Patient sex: M
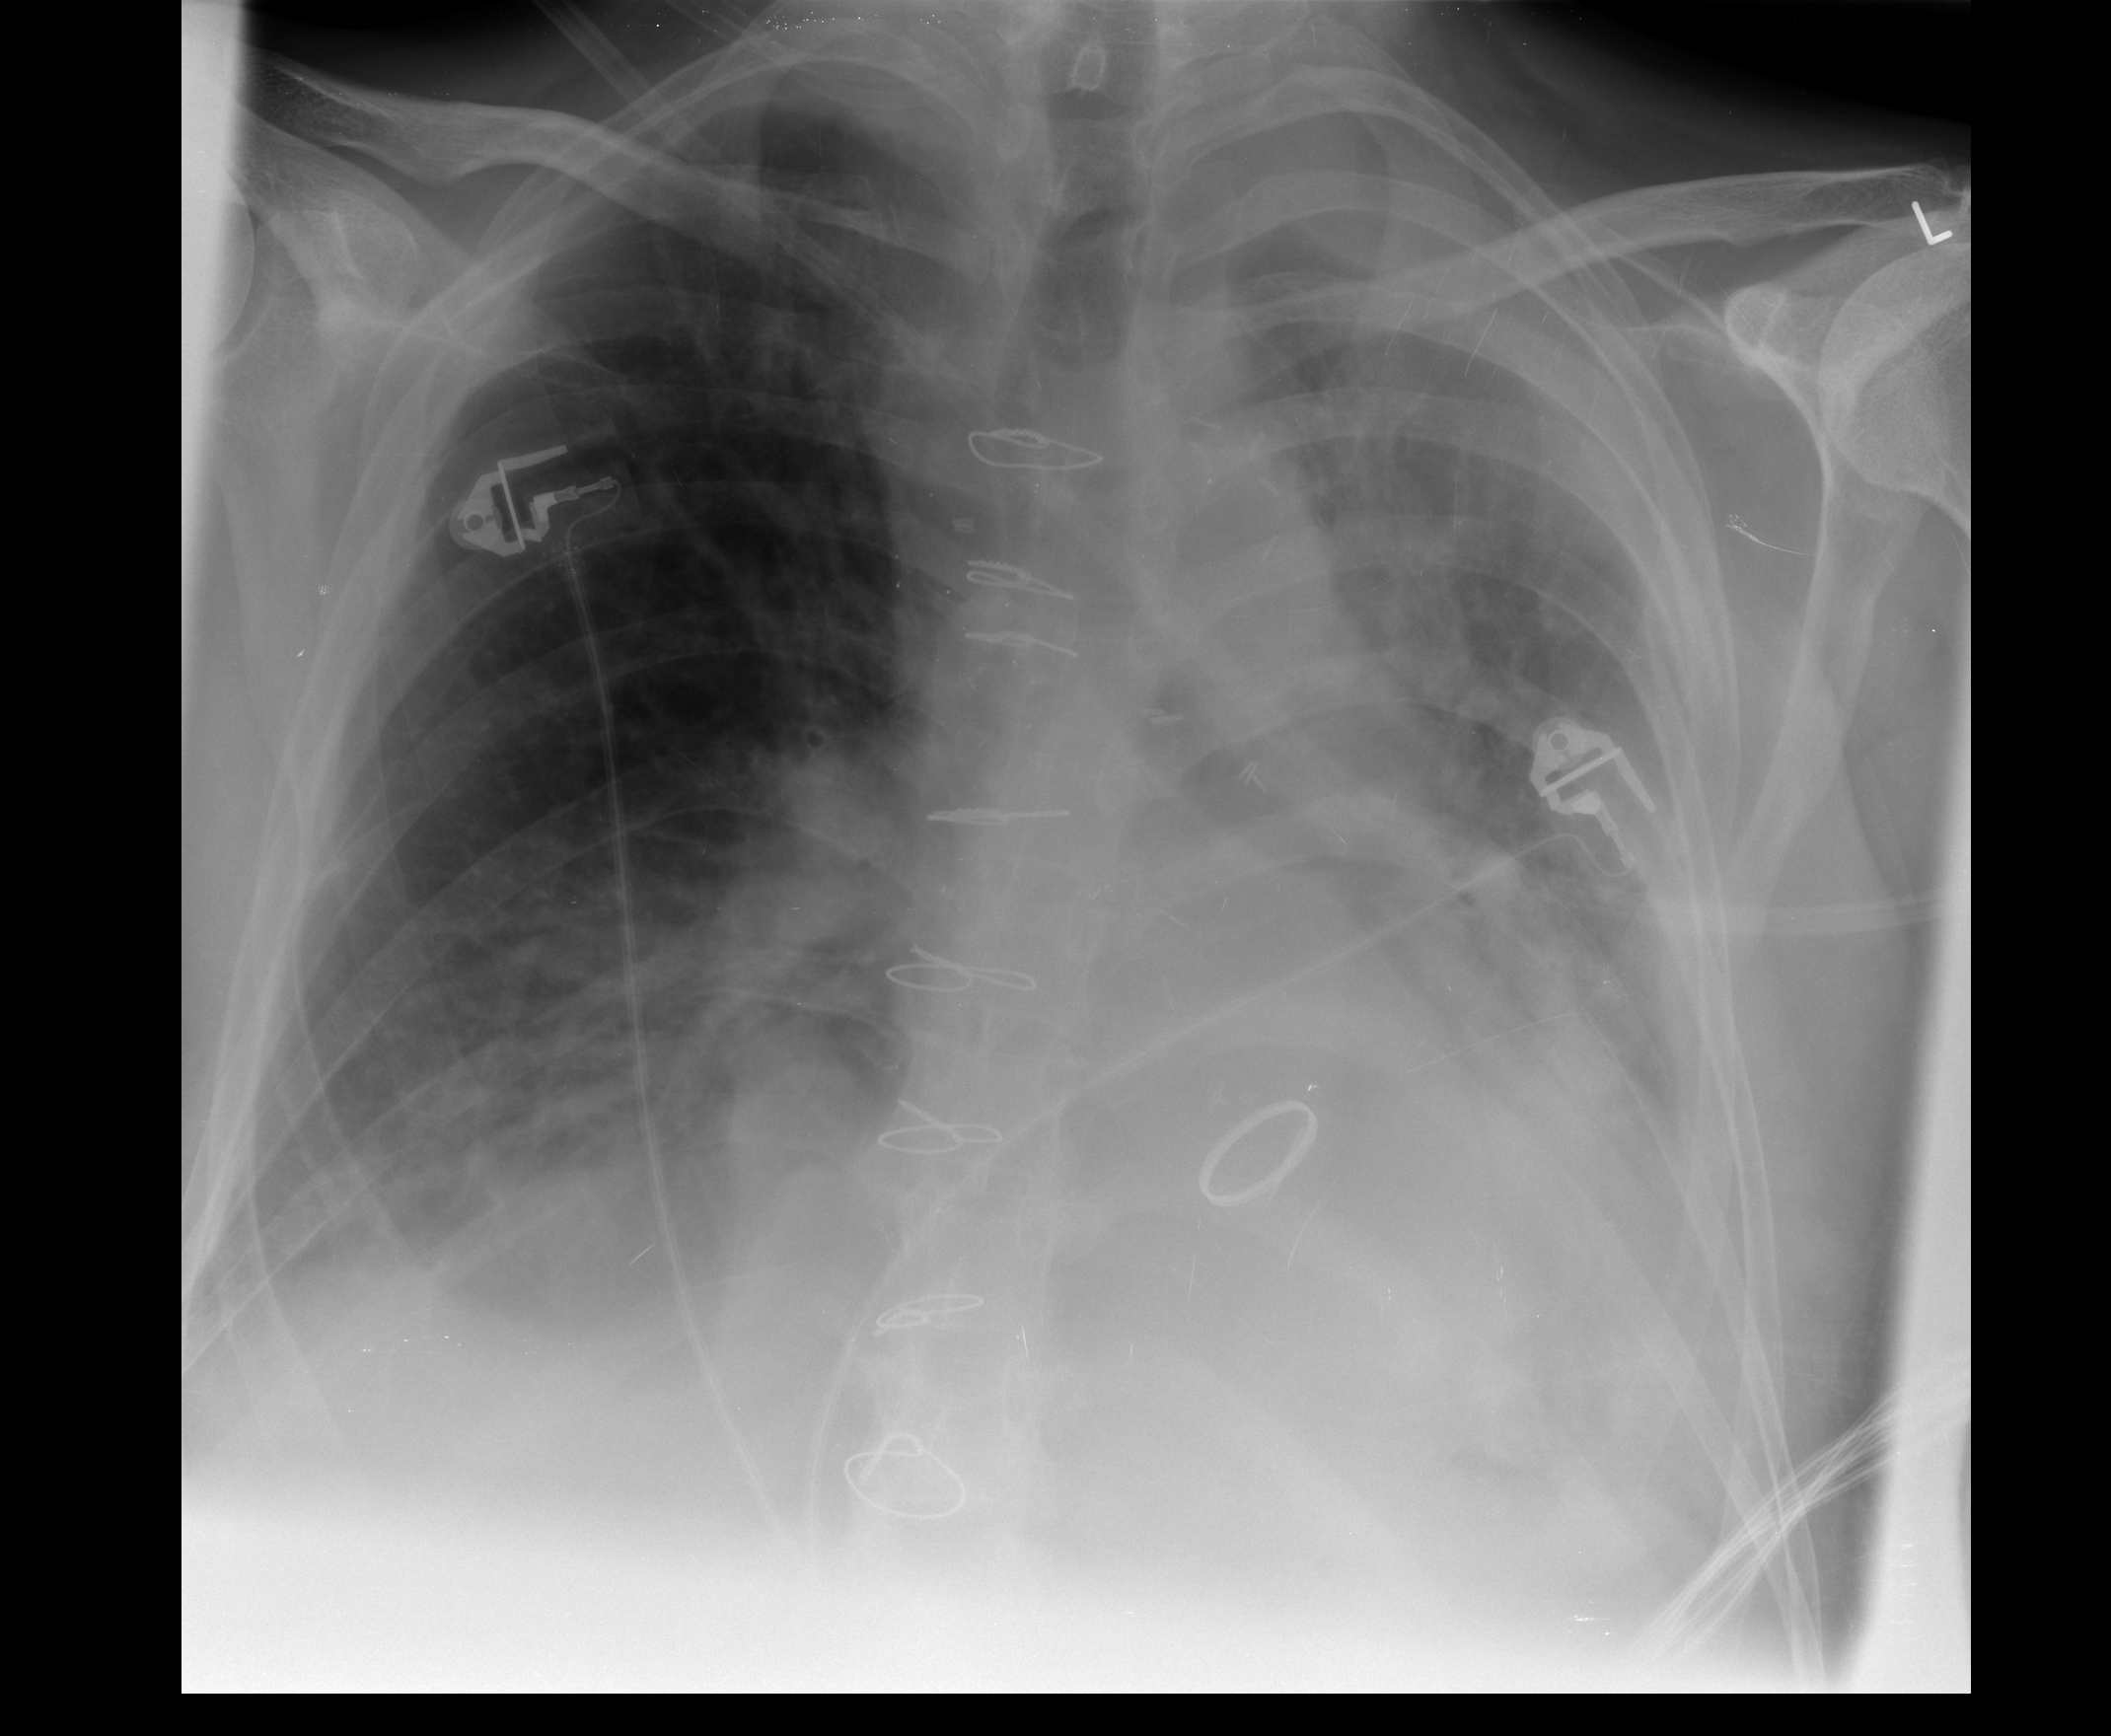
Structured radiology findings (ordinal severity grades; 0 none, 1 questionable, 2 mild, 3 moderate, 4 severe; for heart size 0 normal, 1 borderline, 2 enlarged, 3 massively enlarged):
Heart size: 3
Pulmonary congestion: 3
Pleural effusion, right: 2
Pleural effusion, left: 3
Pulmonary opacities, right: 2
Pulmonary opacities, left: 3
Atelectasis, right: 3
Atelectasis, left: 3